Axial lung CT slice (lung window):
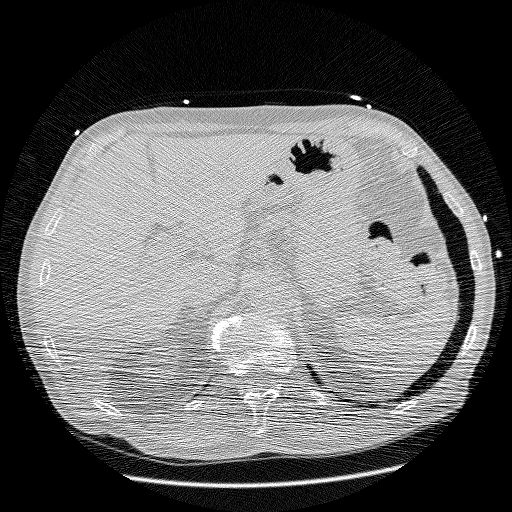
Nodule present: no